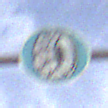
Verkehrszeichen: SchneekettenVorgeschrieben
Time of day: MorningAfternoon
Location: Outdoor (Suburban)
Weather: PartlyCloudy
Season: NotSpecified
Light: Natural